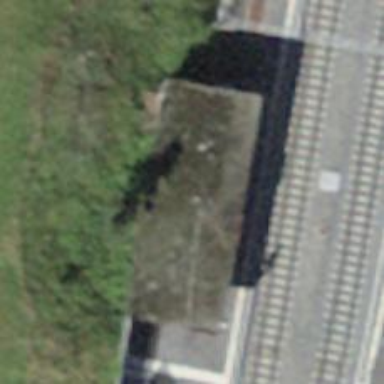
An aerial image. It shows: Halt on the railway.